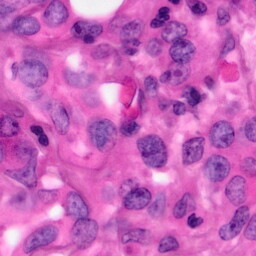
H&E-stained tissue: Pancreatic